Interaction volume radius: 5 \u00c5
Interaction volume height: 20 \u00c5
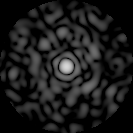
Disorder parameter: 0.8127